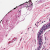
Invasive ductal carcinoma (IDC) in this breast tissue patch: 0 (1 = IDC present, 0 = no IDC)